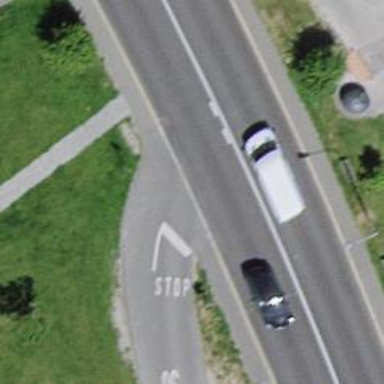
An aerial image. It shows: Uncontrolled crossing on the road.